Question: I'm new to bootstrap 3. I want to divide a row into 8-column and 4-column, also add the background for the row
'''
<div class="row" >
<div class="col-sm-8">
<div class="abc" style="background:blue">a</div>
</div>
<div class="col-sm-4">
<div class="abc" style="background:blue; border:1px solid red">b</div>
</div>
</div>
'''
but I dont know why there is a blank space between two column. So, how can I remove the blank. Below is a image for more detail.
ps: sorry for my bad english
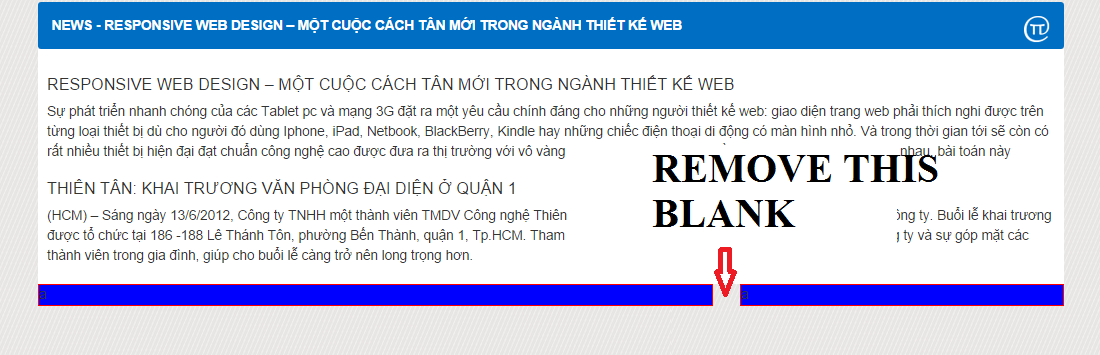
Answer: ### View Live Bootply
### CSS
'''
.row.no-gutter [class*='col-']:not(:first-child),
.row.no-gutter [class*='col-']:not(:last-child) {
padding-right:0;
padding-left:0;
}
.row.no-gutter {
margin-left: 0;
margin-right: 0;
}
'''
### HTML
'''
<div class="row no-gutter">
<div class="col-lg-8"><div>one</div></div>
<div class="col-lg-4"><div>two</div></div>
</div>
'''
### Snap